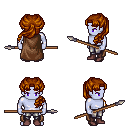
a pixel art fantasy rpg character, male body template, dark elf, purple skin, brown cape, metal pants, brunette princess hairstyle, maroon shoes, spear, four views (front, back, left, right), 2x2 character sprite sheet, small pixel art, hard edges, no anti-aliasing